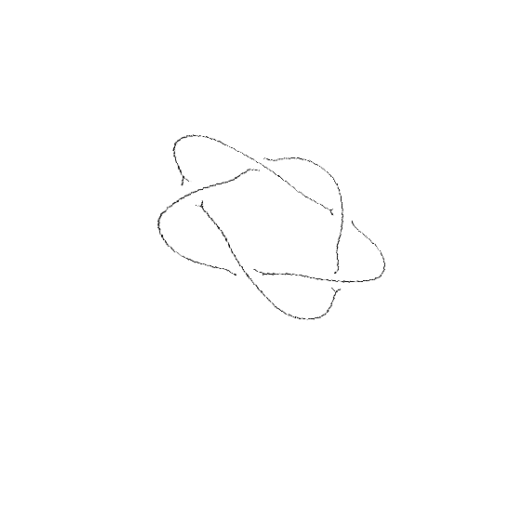
Crossing number: 5